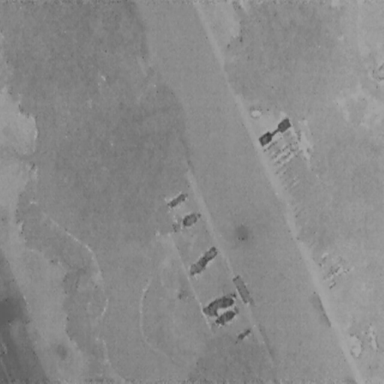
There are five Bicycles in the infrared image.